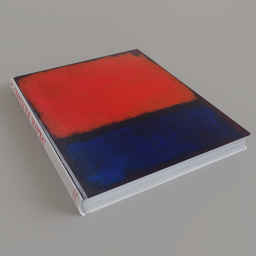
Label: tools